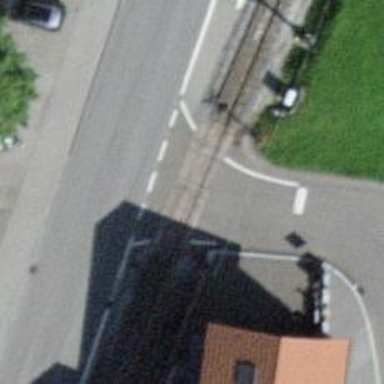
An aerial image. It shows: Railway level crossing.